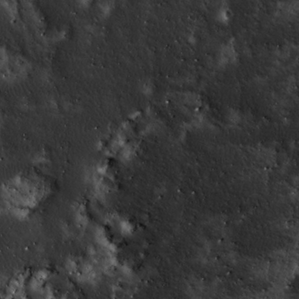
Label: non_frost